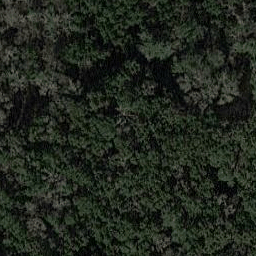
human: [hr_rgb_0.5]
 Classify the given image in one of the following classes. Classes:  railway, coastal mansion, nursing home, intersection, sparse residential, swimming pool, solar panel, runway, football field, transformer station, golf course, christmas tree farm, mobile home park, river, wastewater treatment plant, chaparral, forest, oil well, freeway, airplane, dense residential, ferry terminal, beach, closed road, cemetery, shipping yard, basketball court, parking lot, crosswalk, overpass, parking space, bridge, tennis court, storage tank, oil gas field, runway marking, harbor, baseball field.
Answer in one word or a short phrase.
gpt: forest